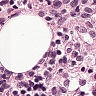
Metastatic tissue present: no